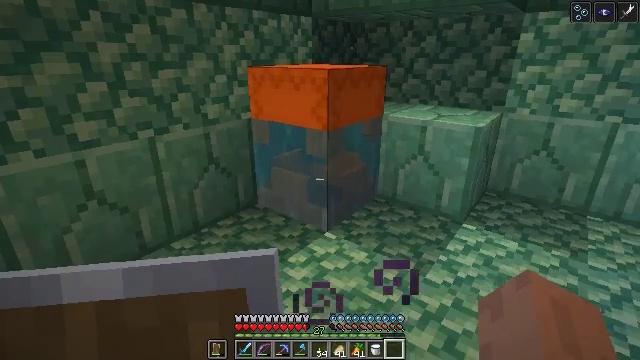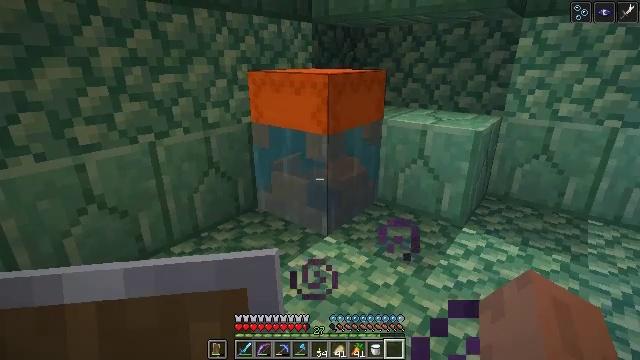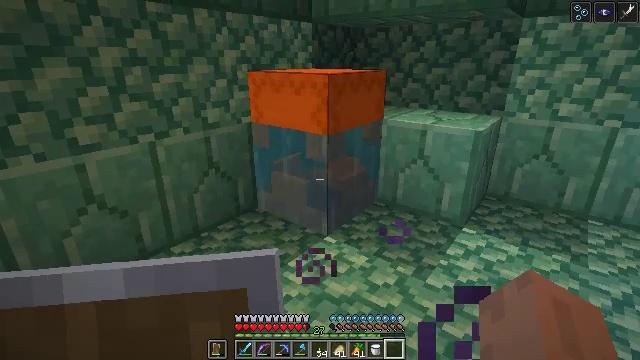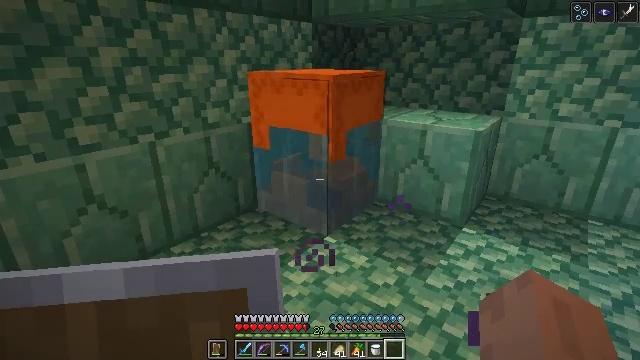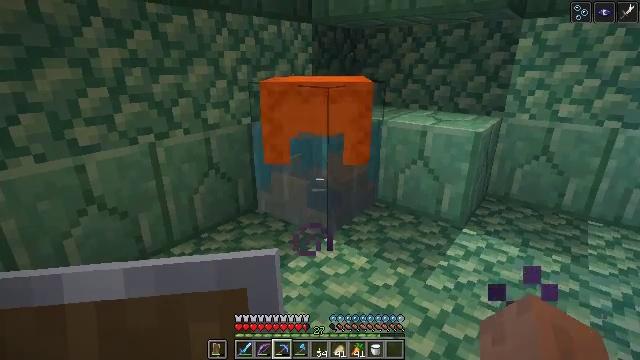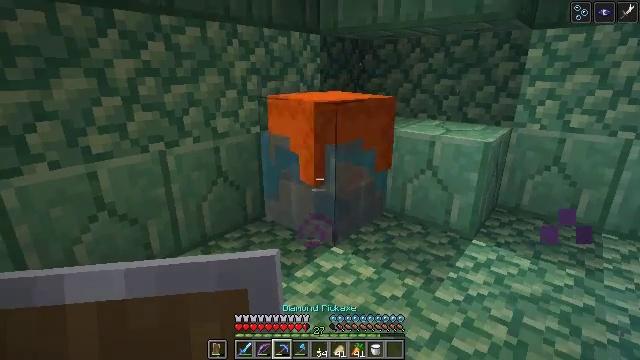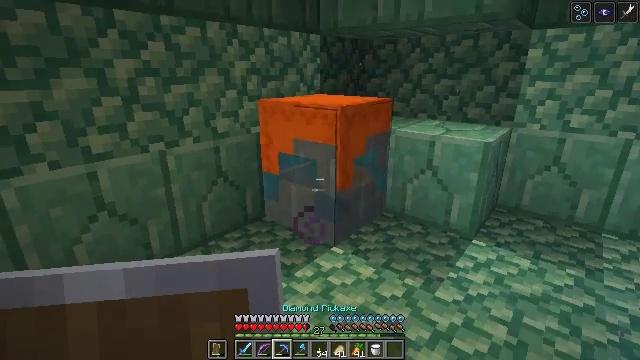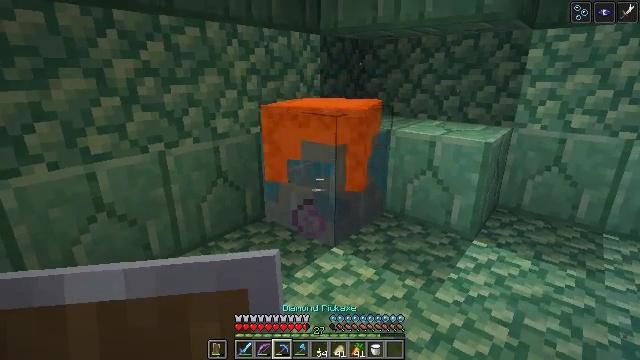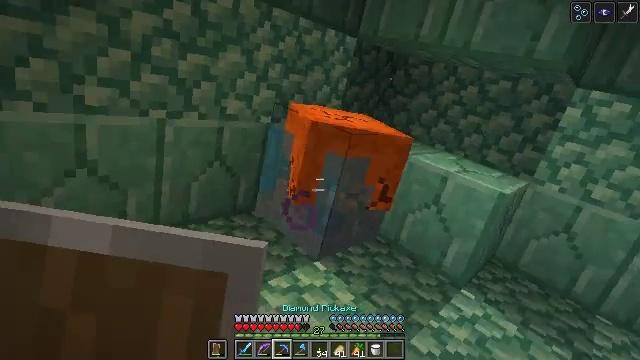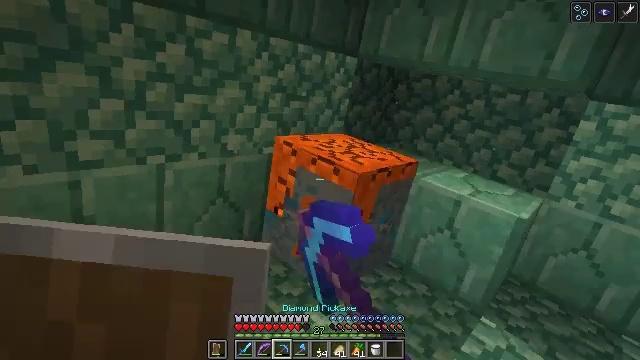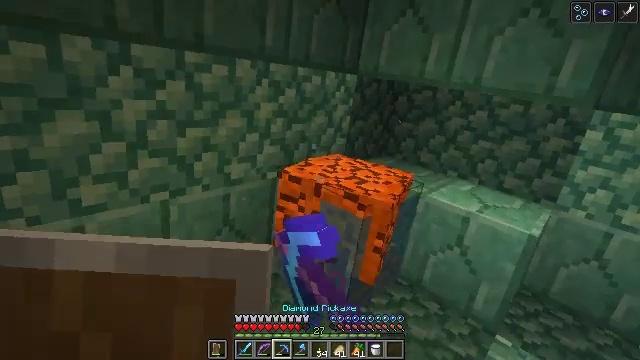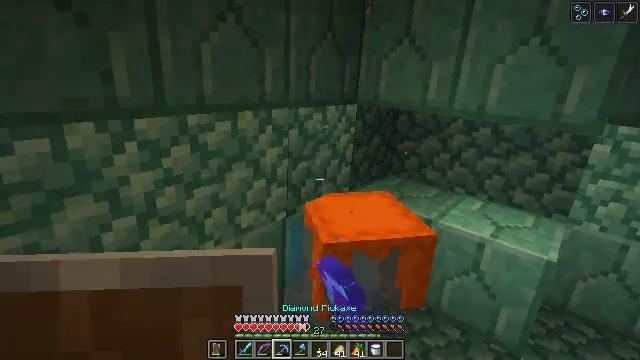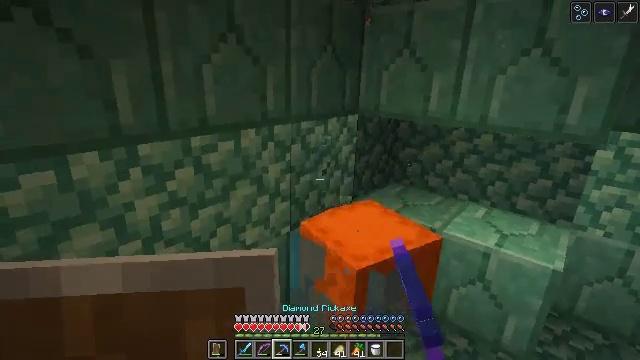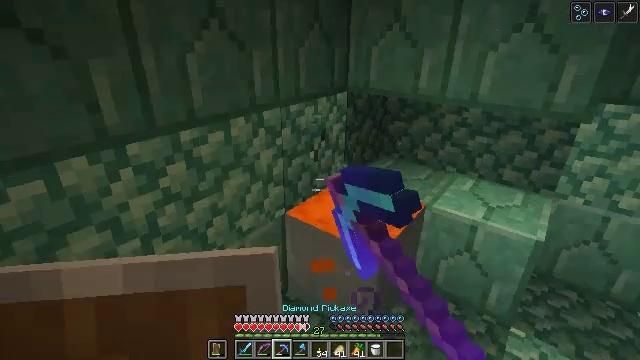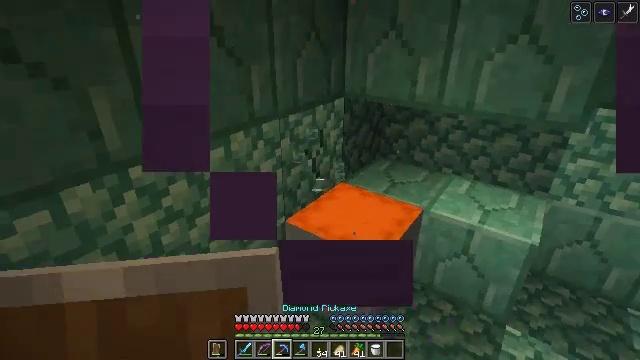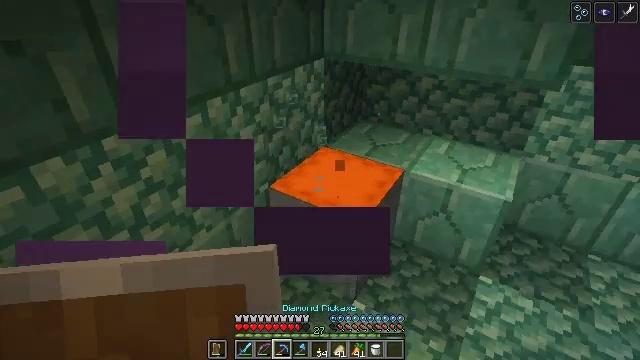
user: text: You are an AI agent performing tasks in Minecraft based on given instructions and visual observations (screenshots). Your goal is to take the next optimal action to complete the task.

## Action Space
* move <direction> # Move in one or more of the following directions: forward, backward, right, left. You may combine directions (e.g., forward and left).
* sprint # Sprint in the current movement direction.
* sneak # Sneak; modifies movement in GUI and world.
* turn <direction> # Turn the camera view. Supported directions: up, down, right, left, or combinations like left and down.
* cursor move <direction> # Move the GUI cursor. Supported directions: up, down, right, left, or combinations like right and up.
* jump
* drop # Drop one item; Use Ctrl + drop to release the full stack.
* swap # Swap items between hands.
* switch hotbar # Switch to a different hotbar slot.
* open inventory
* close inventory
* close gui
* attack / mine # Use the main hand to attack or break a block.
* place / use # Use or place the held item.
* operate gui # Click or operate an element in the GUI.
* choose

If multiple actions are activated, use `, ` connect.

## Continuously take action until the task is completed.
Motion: motion action
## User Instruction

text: Collect the orange shulker box into your inventory.
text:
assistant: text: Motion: no_op
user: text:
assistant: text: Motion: no_op
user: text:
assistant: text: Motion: no_op
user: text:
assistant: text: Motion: switch to hotbar 3
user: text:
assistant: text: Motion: turn left and up, switch to hotbar 3
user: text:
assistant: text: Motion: no_op
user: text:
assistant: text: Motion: move forward
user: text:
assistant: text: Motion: move forward, attack / mine
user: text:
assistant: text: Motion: move forward, attack / mine
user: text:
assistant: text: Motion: attack / mine
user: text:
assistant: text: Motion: attack / mine
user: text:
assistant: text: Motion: attack / mine
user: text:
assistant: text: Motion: turn right and down, attack / mine
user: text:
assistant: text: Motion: turn right and down, attack / mine
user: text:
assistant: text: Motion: turn right and down, attack / mine
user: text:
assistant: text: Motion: turn right and down, attack / mine
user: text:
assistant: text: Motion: attack / mine
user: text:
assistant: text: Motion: attack / mine
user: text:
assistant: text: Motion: attack / mine
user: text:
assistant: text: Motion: attack / mine
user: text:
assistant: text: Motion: attack / mine
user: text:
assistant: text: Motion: attack / mine
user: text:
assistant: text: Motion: attack / mine
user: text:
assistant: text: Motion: attack / mine
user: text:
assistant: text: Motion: attack / mine
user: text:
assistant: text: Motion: attack / mine
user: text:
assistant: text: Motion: attack / mine
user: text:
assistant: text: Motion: attack / mine
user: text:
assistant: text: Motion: attack / mine
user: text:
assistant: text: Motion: attack / mine